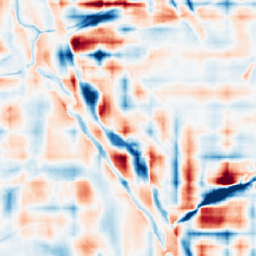
Category: wavelet
Decomposition family: wavelet_reverse_biorthogonal
Decomposition parameters: wavelet: rbio2.4
level: 5
Upsampling method: nearest
Upsampling parameters: scale: 2
Upsampling scale: 2